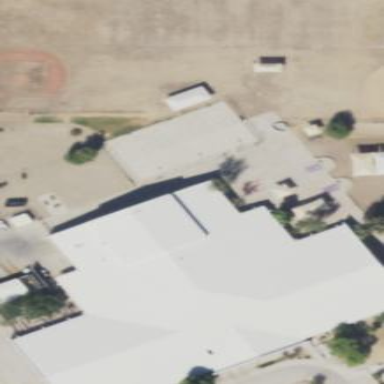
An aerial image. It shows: School.